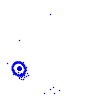
Particle: electron